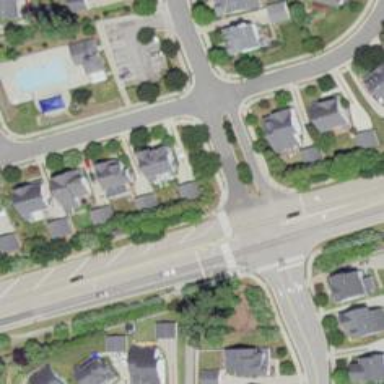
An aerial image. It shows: Marked road crossing with pedestrian island.